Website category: university
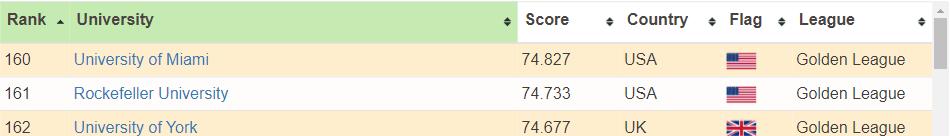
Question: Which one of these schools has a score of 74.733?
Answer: Rockefeller University

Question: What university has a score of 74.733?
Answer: Rockefeller University

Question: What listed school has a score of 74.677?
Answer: University of York

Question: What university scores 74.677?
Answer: University of York

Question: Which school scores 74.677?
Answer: University of York

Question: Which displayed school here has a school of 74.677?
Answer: University of York

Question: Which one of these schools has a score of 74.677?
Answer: University of York

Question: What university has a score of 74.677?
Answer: University of York

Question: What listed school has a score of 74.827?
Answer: University of Miami

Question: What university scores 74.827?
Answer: University of Miami

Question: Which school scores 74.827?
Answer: University of Miami

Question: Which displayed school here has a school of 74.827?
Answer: University of Miami

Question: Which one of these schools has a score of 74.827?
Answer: University of Miami

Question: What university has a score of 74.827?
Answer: University of Miami

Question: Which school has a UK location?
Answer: University of York

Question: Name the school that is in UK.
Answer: University of York

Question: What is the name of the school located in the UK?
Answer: University of York

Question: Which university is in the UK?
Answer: University of York

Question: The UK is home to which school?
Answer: University of York

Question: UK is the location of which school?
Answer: University of York